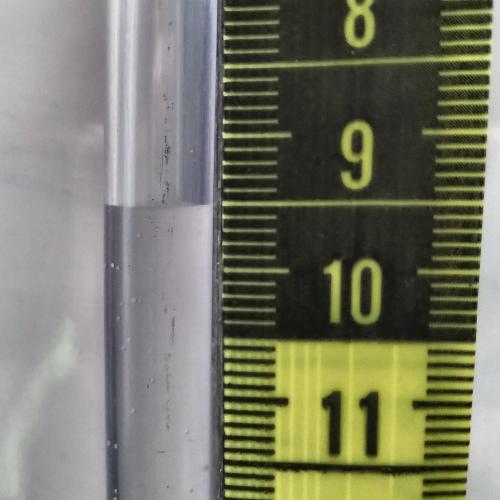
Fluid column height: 9.5 cm